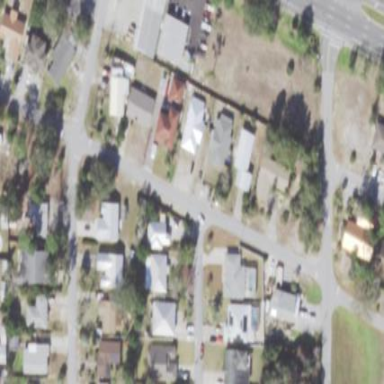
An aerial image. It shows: Residential area consisting of single-family homes.